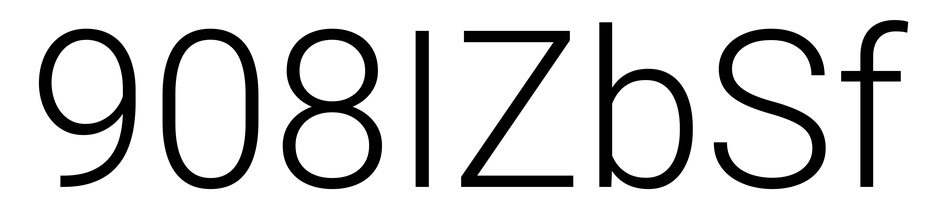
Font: Roboto_Light